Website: lowes
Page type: newsletter-management
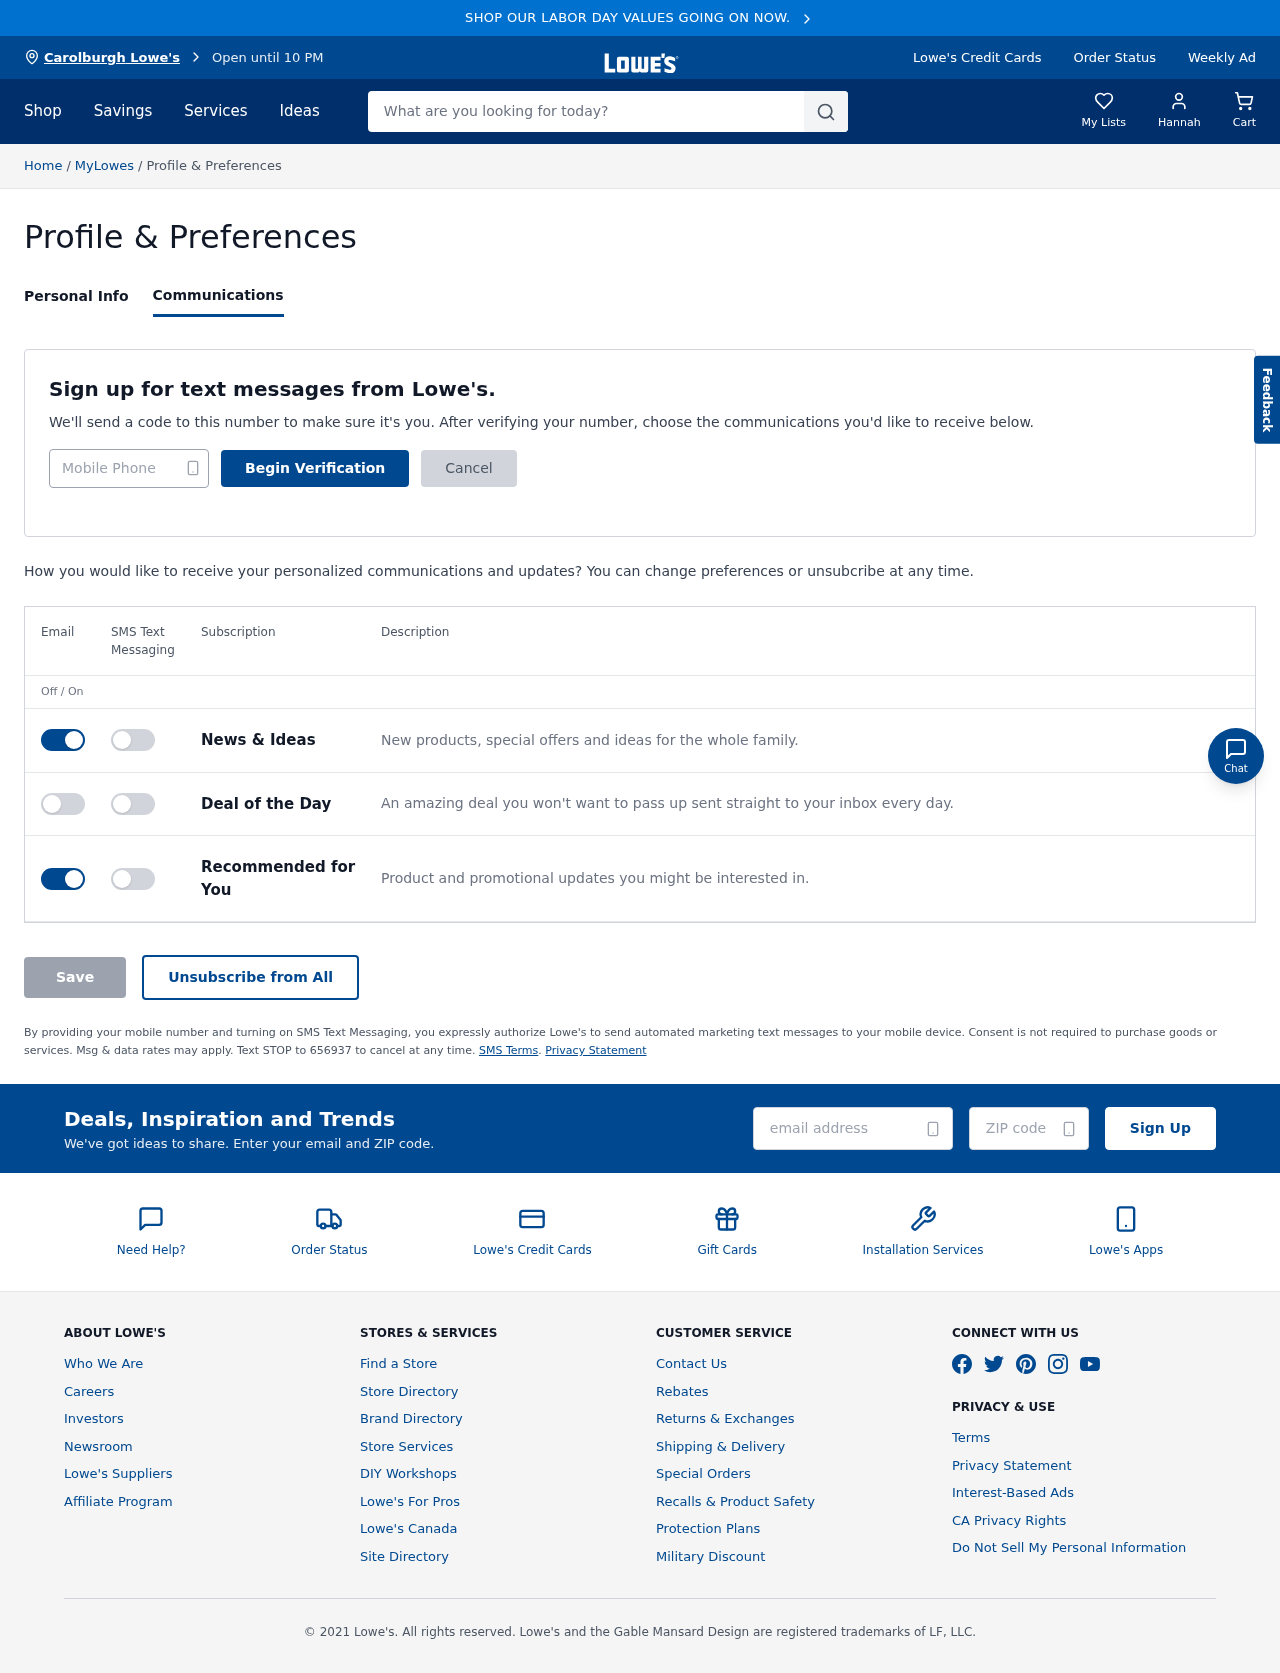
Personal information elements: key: PII_CITY
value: Carolburgh Lowe's
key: PII_EMAIL
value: hannah.harrison@gmail.com
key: PII_FIRSTNAME
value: Hannah
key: PII_PHONE
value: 8466998782
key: PII_POSTCODE
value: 90085
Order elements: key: ORDER_NUM_ITEMS
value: Cart
Search elements: key: HEADER_SEARCH
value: What are you looking for today?